Question: I am trying to update my database field with some value with respect to value send from edit text values ...
My code is:
'''
Intent myintent = getIntent();
//mdate = intent.getStringExtra("mdate");
//Toast.makeText(getApplicationContext(), mdate.toString(), Toast.LENGTH_LONG).show();
title=(EditText)findViewById(R.id.editText1);
Bundle extras = getIntent().getExtras();
if(extras != null){
mtitle = extras.getString("title");
stime = extras.getString("mtime");
sdate = extras.getString("mdate");
cvenue = extras.getString("venue");
}
title.setText(mtitle);
title.setFocusable(false);
cdate=(EditText)findViewById(R.id.editText2);
cdate.setText(sdate);
cdate.setFocusable(false);
venue=(EditText)findViewById(R.id.editText4);
venue.setText(cvenue);
venue.setFocusable(false);
ctime=(EditText)findViewById(R.id.editText3);
ctime.setText(stime);
ctime.setFocusable(false);
cnfrm=(Button)findViewById(R.id.button1);
cnfrm.setOnClickListener(new View.OnClickListener() {
@Override
public void onClick(View v) {
// TODO Auto-generated method stub
try {
Toast.makeText(getApplicationContext(), "Befor",
Toast.LENGTH_LONG).show();
get= new HttpGet("http://10.0.2.2/meetingschedular/confirmmeet.php?
res="+resy.toString()+"&title="+title.getText().toString()+"&
venue="+venue.getText().toString()+"&cdate="+cdate.getText()
.toString()+"&ctime="+ctime.getText().toString()+"&
attend="+uid.toString());
client= new DefaultHttpClient();
res=client.execute(get);
Toast.makeText(getApplicationContext(), "After res",
Toast.LENGTH_LONG).show();
in = res.getEntity().getContent();
StringBuffer str = new StringBuffer();
int ch;
while((ch=in.read())!=-1) {
str.append((char)ch);
}
String tmp=str.toString();
tmp=tmp.trim();
//txt.setText(tmp);
if(flag.equals(tmp)) {
Toast.makeText(getApplicationContext(), tmp,
Toast.LENGTH_LONG).show();
} else {
Toast.makeText(getApplicationContext(), "Sorry cannot confirm",
Toast.LENGTH_LONG).show();
}
} catch(Exception e) {
Toast.makeText(getApplicationContext(), e.toString(),
Toast.LENGTH_LONG).show();
}
}
});
'''
My php code:
'''
<?php
$con=mysql_connect('localhost','root','');
mysql_select_db('meetingschedulardata',$con);
if(!$con)
{
die("can not connect".mysql_error());
}
$title=$_GET['title'];
$cdate=$_GET['cdate'];
$ctime=$_GET['ctime'];
$attend=$_GET['attend'];
$venue=$_GET['venue'];
$res=$_GET['res'];
$sdate = strtotime($cdate);
$new_date = date('Y-m-d', $sdate);
$stime = strtotime($ctime);
$new_time = date('h:i:s', $stime);
$order="Update meetingdetails SET status='$res' WHERE status IS NULL AND
title='$title' AND mdate='$new_date' AND mtime='$new_time' AND
attendees='$attend' AND venue='$venue'";
$result=mysql_query($order,$con);
if($result==1)
{
echo "true";
}
else{
echo "false".mysql_error();
}
mysql_close($con);
?>
'''
Whenever I'm trying to click on my confirm button its giving this error ..

I'm not getting where actually is my error. PLs hlp me. Thnx in advance.
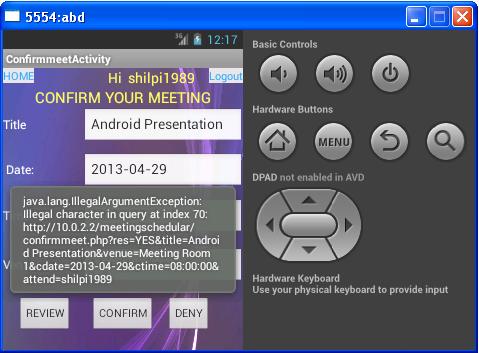
Answer: as in log :
> IllegalArgumentException: Illegal character in query
means you are passing wrong characters in QueryString with URL. use 'URLEncoder.encode' for encoding parameters before making request.try it as:
'''
String str_params=URLEncoder.encode(res="+resy.toString()+
"&title="+title.getText().toString()+
"&venue="+venue.getText().toString()+
"&cdate="+cdate.getText().toString()+
"&ctime="+ctime.getText().toString()+
"&attend="+uid.toString(),"UTF-8");
get= new HttpGet("http://10.0.2.2/meetingschedular/confirmmeet.php?"
+str_params);
'''